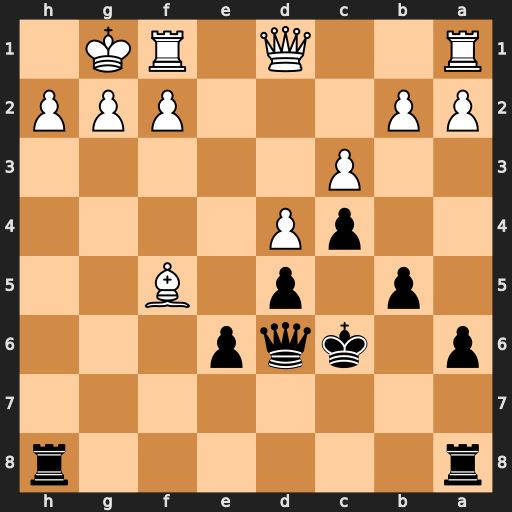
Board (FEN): r6r/8/p1kqp3/1p1p1B2/2pP4/2P5/PP3PPP/R2Q1RK1
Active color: b
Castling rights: -
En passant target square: -
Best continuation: Qxh2#